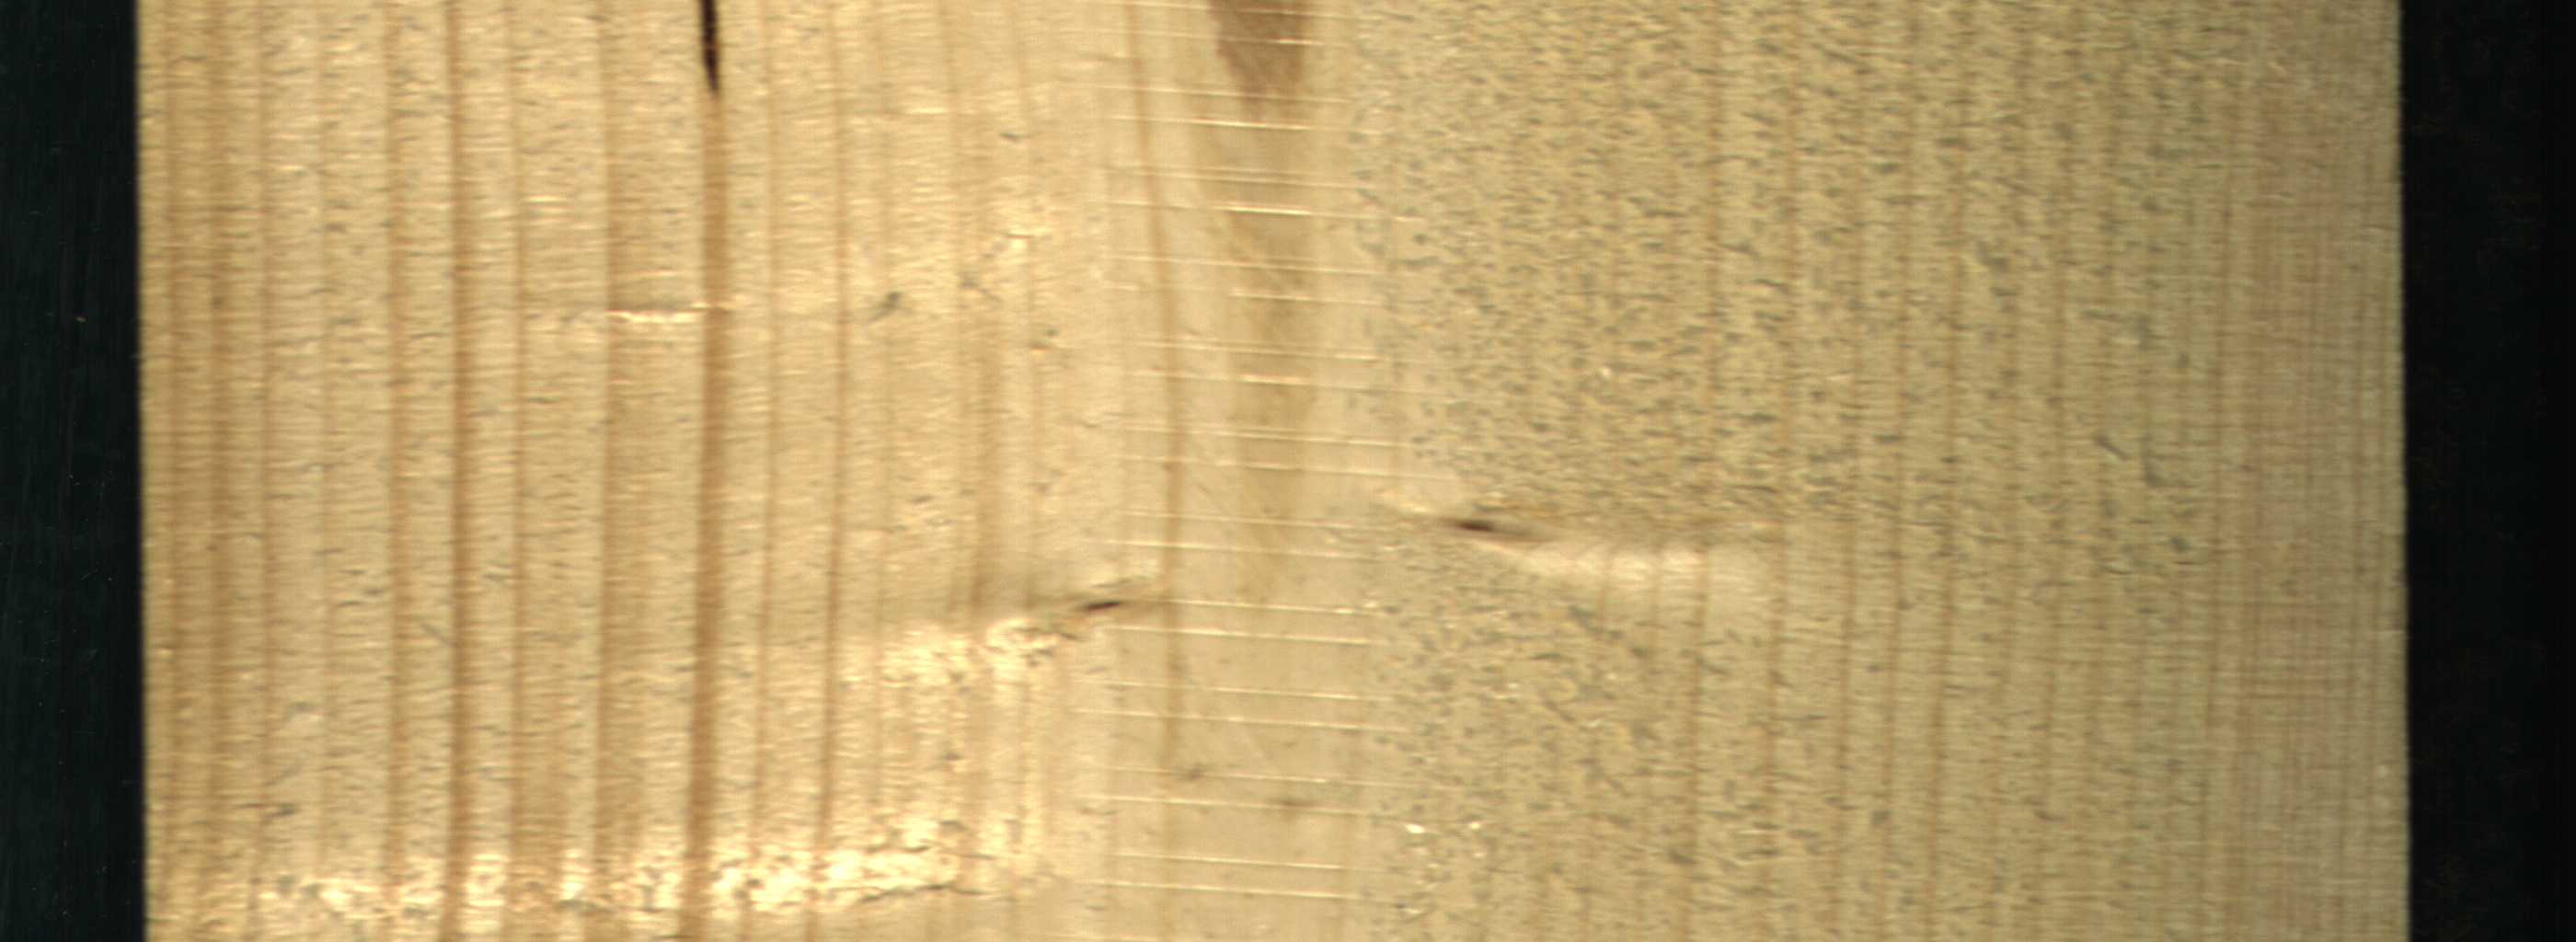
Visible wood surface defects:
resin
Live_Knot
Live_Knot
Live_Knot